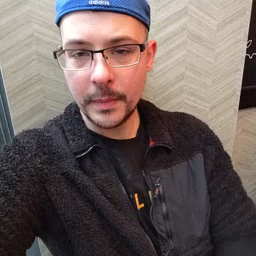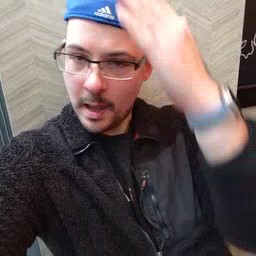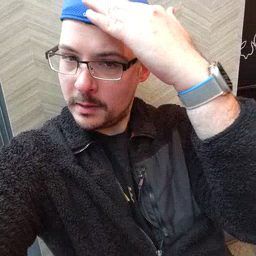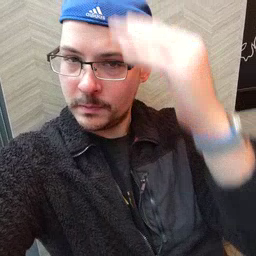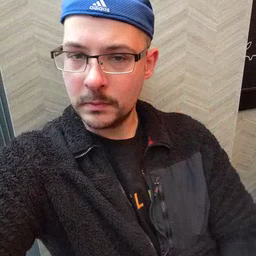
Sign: hat